Field crop: maize
Growth stage: 2
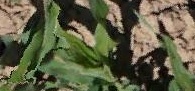
Species: maize